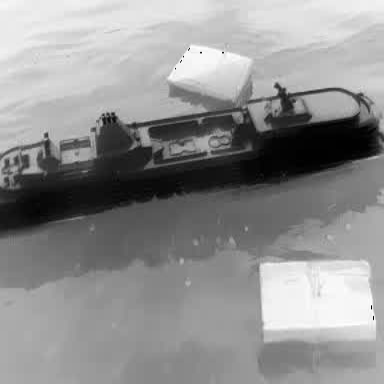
There is a container_ship in the infrared image.